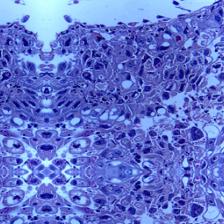
Diagnosis: OSCC